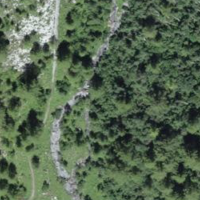
EUNIS habitat code: 41
Species observed at this site:
Astrantia major